Question: I'm trying to make a layout xml to fit like the layout below:

This layout goes in a row of listview.
The problem is: The thumbnail need to fit the middle of the row horizontally, and the star too, this is my layout xml with best approach:
'''
<RelativeLayout xmlns:android="http://schemas.android.com/apk/res/android"
android:layout_width="match_parent"
android:layout_height="match_parent"
android:layout_gravity="center_vertical">
<ImageView
android:layout_width="50dp"
android:layout_height="50dp"
android:layout_gravity="center_vertical"
android:id="@+id/thumbnail"
android:src="@drawable/ic_thumbnail"
android:scaleType="fitXY"/>
<LinearLayout
android:layout_width="wrap_content"
android:layout_height="wrap_content"
android:layout_gravity="center_vertical"
android:orientation="vertical"
android:layout_marginLeft="10dp"
android:layout_marginRight="10dp"
android:layout_toLeftOf="@+id/favoriteVendor"
android:layout_toRightOf="@+id/thumbnail">
<TextView
android:layout_width="wrap_content"
android:layout_height="wrap_content"
android:text="NameNameNameNameNameNameName"
android:singleLine="true"
android:ellipsize="marquee"
android:id="@+id/vendorName"
android:textSize="20dp" />
<RatingBar
style="?android:attr/ratingBarStyleSmall"
android:layout_width="wrap_content"
android:layout_height="wrap_content"
android:id="@+id/pin_point_rating"/>
<TextView
android:layout_width="wrap_content"
android:layout_height="wrap_content"
android:text="NameNameNameNameNaNameNameNameNameNameNameNamemeNameName"
android:id="@+id/vendorAddress"
android:singleLine="true"
android:ellipsize="marquee"/>
</LinearLayout>
<ToggleButton
android:layout_width="wrap_content"
android:layout_height="wrap_content"
android:id="@+id/favoriteVendor"
android:adjustViewBounds="true"
android:textOn=""
android:textOff=""
android:background="@drawable/star"
android:scaleType="centerCrop"
android:layout_margin="8dp" android:layout_alignParentTop="true"
android:layout_alignParentRight="true" android:layout_alignParentEnd="true"/>
</RelativeLayout>
'''
Does anyone know how to do it? I've tried lot of combinations
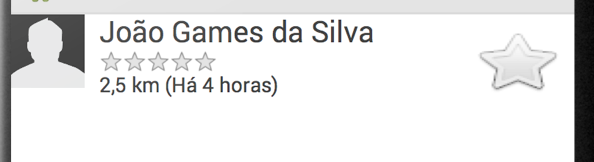
Answer: I guess a much better way to do this (This is just a layout, use padding as you wish)
'''
<RelativeLayout
xmlns:android="http://schemas.android.com/apk/res/android"
android:layout_width="fill_parent"
android:layout_height="wrap_content">
<ImageView
android:id="@+id/photo"
android:layout_width="wrap_content"
android:layout_height="wrap_content"
android:layout_alignParentLeft="true"
android:layout_centerVertical="true"/>
<LinearLayout
android:layout_toRightOf="@+id/photo"
android:layout_toLeftOf="@+id/tb"
android:layout_width="fill_parent"
android:layout_height="wrap_content"
android:layout_centerVertical="true"
android:orientation="vertical">
<TextView
android:layout_width="wrap_content"
android:layout_height="wrap_content"
android:text="Name"/>
<RatingBar
style="?android:attr/ratingBarStyleSmall"
android:layout_width="wrap_content"
android:layout_height="wrap_content"
android:id="@+id/pin_point_rating"/>
<TextView
android:layout_width="wrap_content"
android:layout_height="wrap_content"
android:text="Name"/>
</LinearLayout>
<ToggleButton
android:id="@+id/tb"
android:layout_width="wrap_content"
android:layout_height="wrap_content"
android:layout_alignParentRight="true"
android:layout_centerVertical="true"/>
</RelativeLayout>
'''